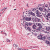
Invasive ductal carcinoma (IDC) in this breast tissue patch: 0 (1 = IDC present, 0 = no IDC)